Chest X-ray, AP view. Patient: 63 years old, sex M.
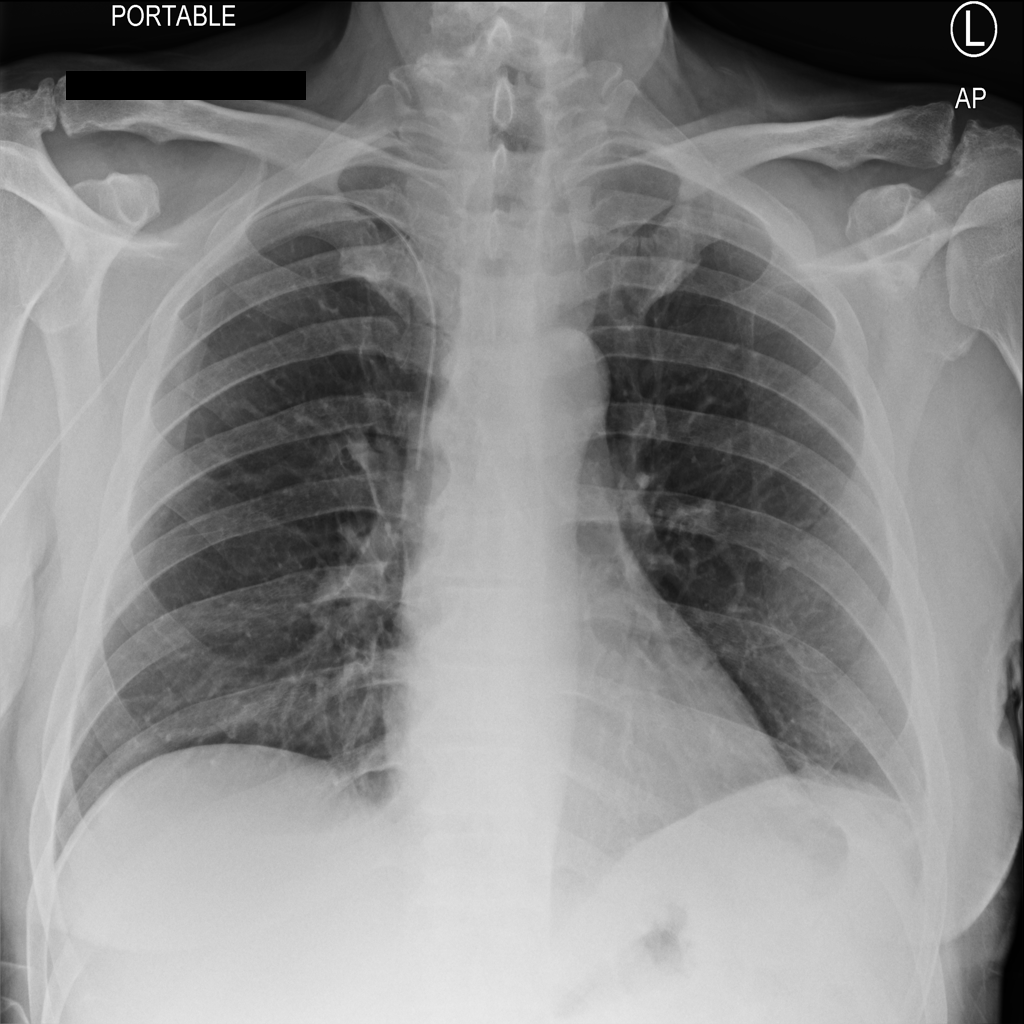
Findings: No Finding